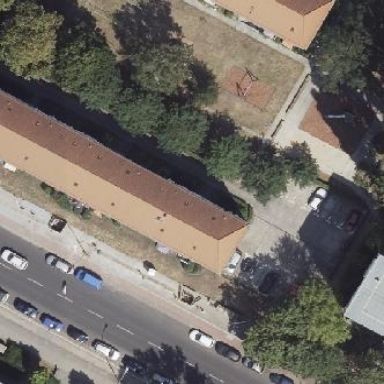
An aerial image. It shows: Hipped roof on apartment building.